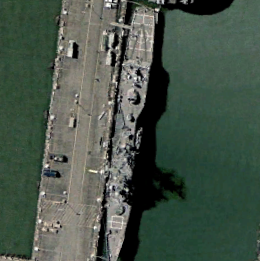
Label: cruiser